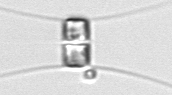
Label: Chaetoceros_similis